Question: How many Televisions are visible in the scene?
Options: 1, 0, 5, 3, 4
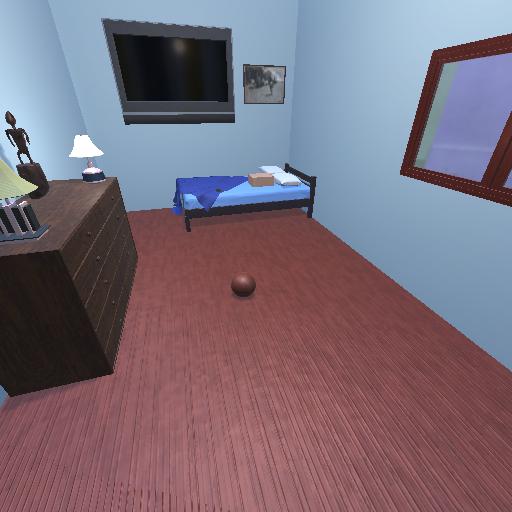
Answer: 1